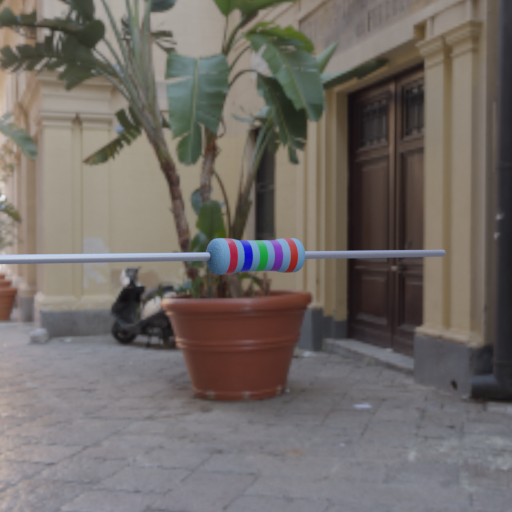
Resistor colour bands (in order): red, blue, green, violet, red